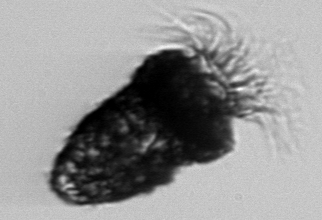
Label: Stenosemella_pacifica